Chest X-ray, AP view. Patient: 55 years old, sex M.
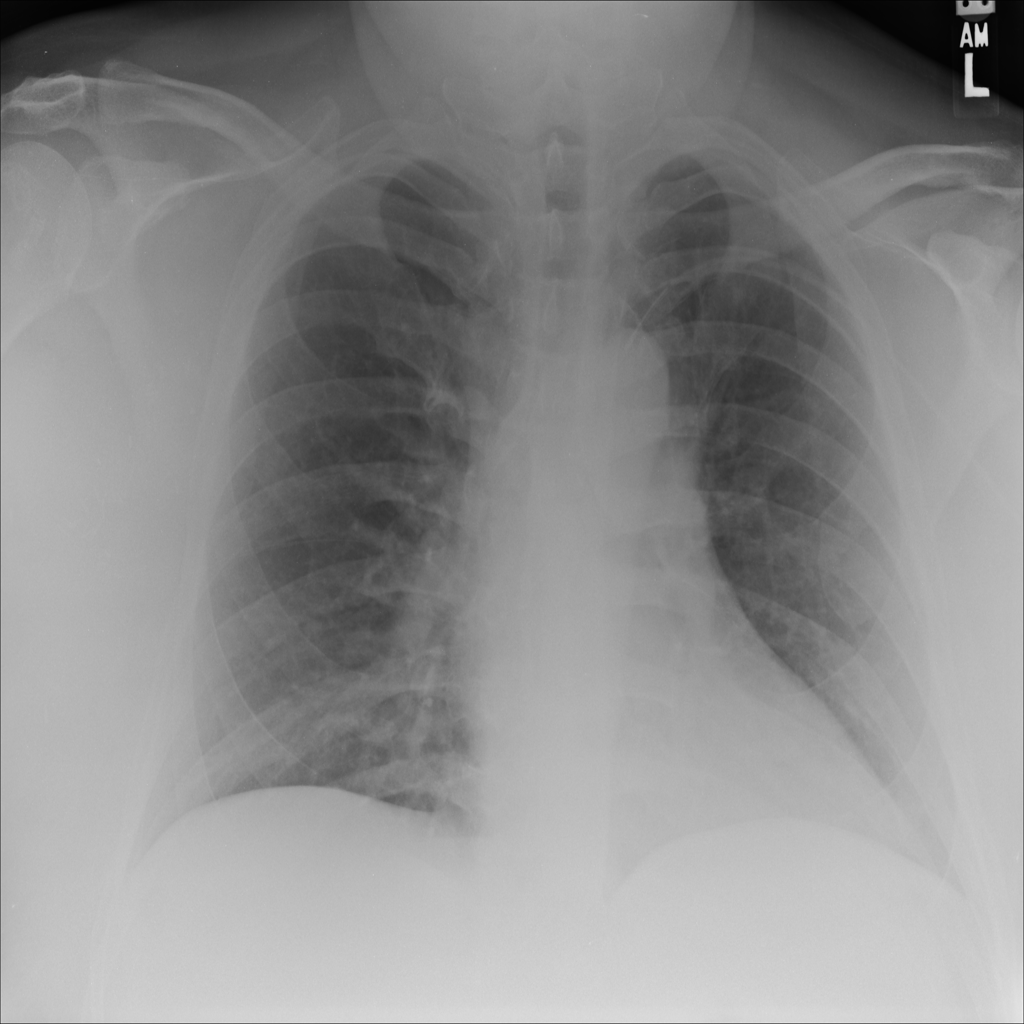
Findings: No Finding